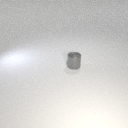
small gray metal cylinder